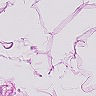
Metastatic tissue present: no